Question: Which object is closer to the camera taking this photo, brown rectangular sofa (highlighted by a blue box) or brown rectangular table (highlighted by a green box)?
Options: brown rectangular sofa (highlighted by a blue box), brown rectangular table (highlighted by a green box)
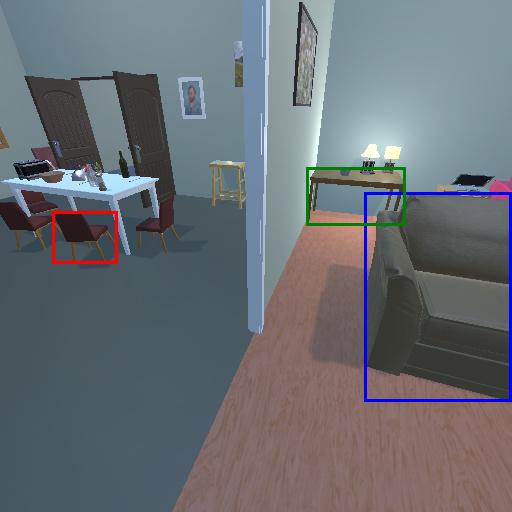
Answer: brown rectangular sofa (highlighted by a blue box)